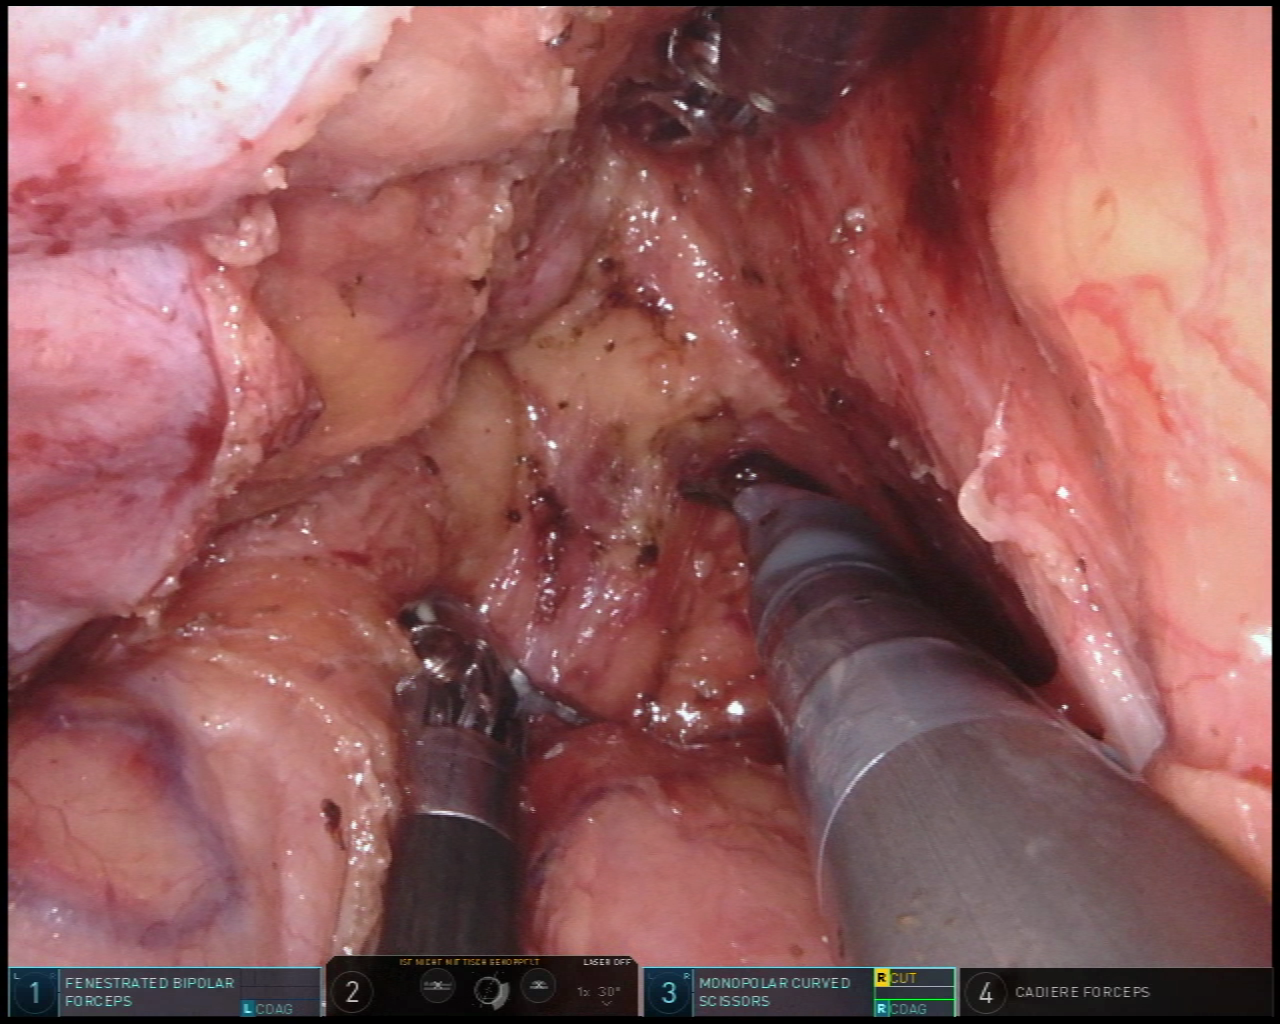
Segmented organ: vesicular_glands
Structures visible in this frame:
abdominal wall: no
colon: no
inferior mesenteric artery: no
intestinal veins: no
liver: no
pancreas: no
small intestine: no
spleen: no
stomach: no
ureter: no
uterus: no
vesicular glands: yes